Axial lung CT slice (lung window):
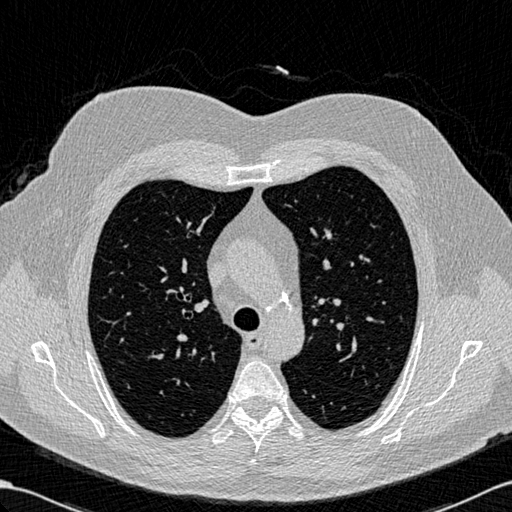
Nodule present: no